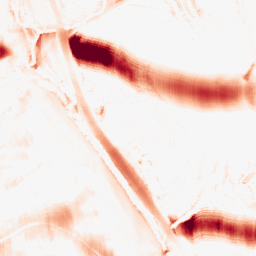
Category: morphological
Decomposition family: morphological_ellipse
Decomposition parameters: operation: opening
width: 50
height: 20
Upsampling method: bspline
Upsampling parameters: scale: 4
Upsampling scale: 4